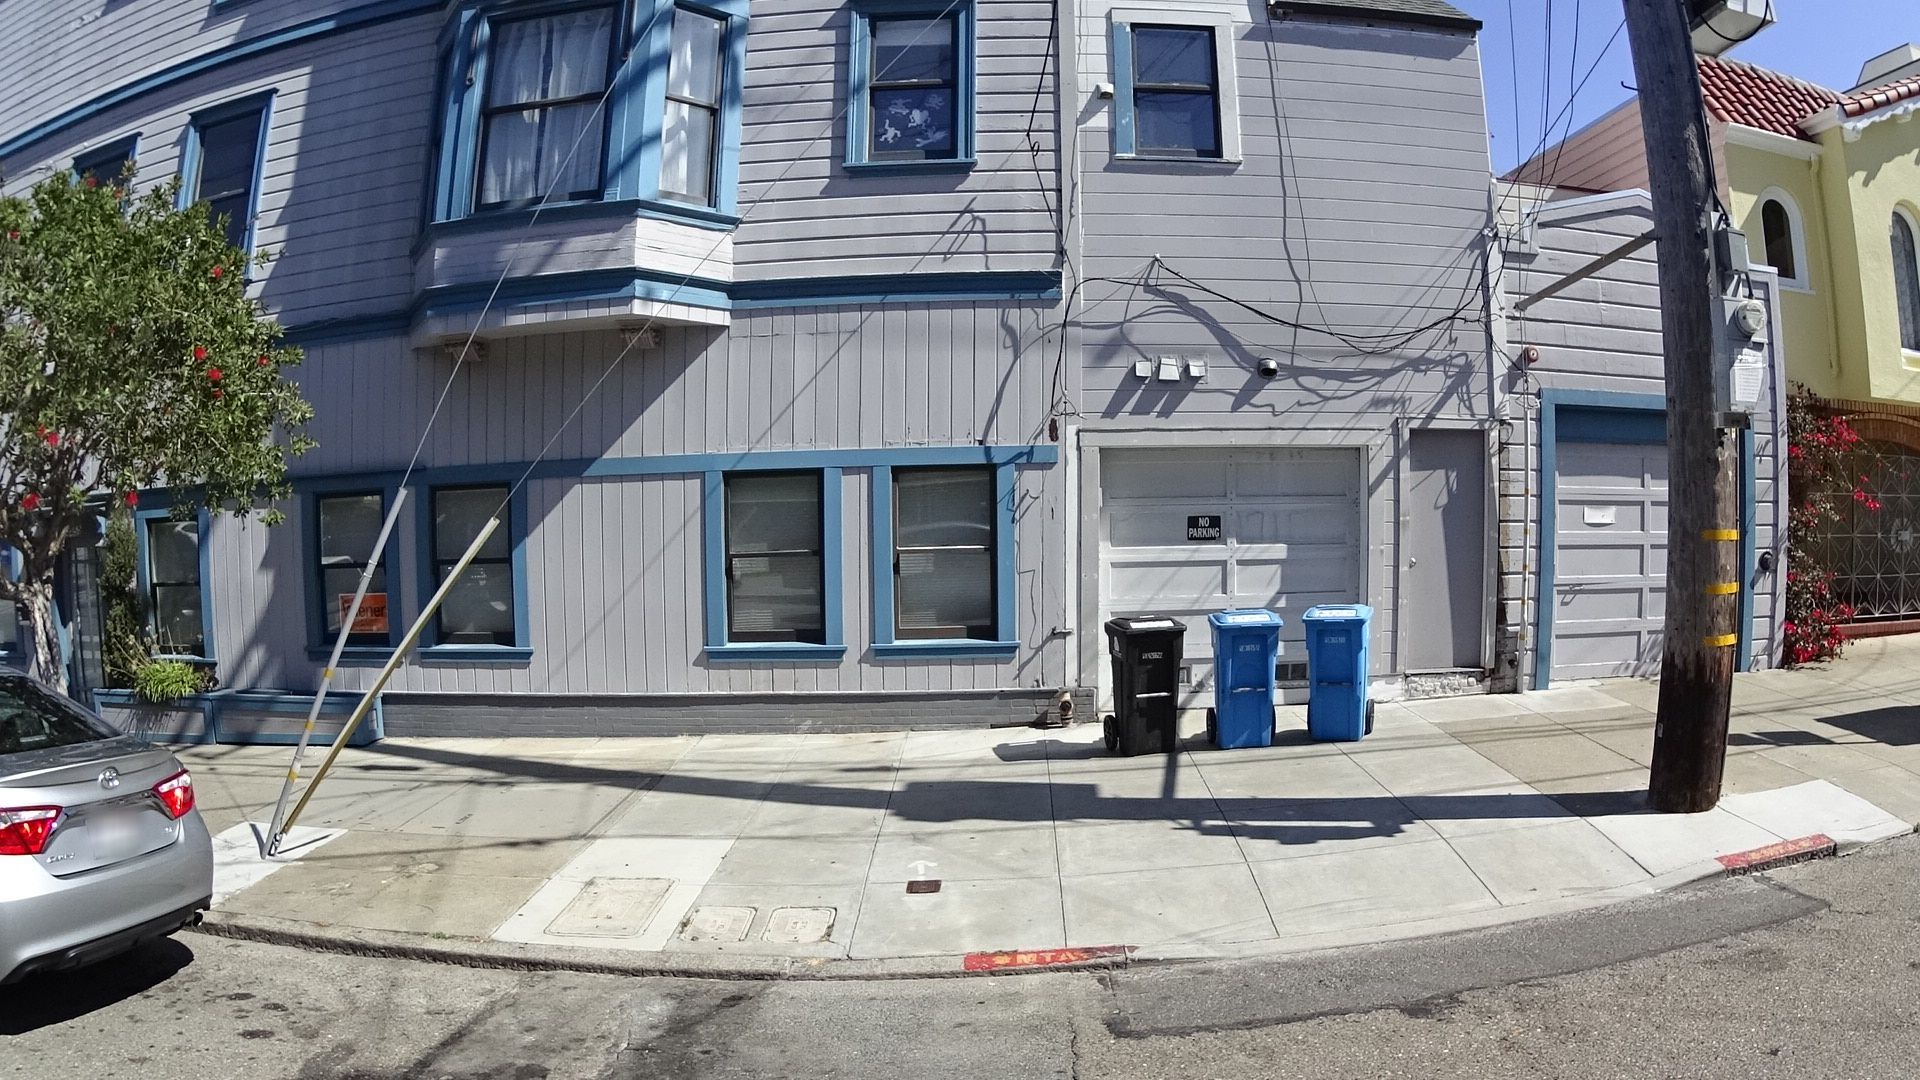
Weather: clear
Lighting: day
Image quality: good
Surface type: walking surface
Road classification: residential
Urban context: urban centre
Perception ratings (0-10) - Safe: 7.67, Lively: 9.31, Beautiful: 2.59, Boring: 1.92, Depressing: 2.65, Wealthy: 3.9